Question: I'm having some difficulty using 'IB_DESIGNABLE' in a pod.
I created a custom view which I marked as 'IB_DESIGNABLE' and made a sample project that uses it. No problems so far.
The issue happens when adding that custom view as a pod dependency. Although the project builds and runs successfully, there is an error when the storyboard that uses the custom view is opened. The Live Rendering process starts and tries to show the view live inside Interface builder but it fails with the following error:

This is too bad because we lose Live Rendering which is, in my opinion, one of the best features from Xcode 6.
- -
I've tried with other projects that use 'IB_DESIGNABLE' and have a 'podspec':
1. https://github.com/Eddpt/EAColourfulProgressView (Class: EAColourfulProgressView)
2. https://github.com/hayashi311/HRButton (Class: HRButton)
3. https://github.com/Estimote/iOS-Indoor-SDK (Class: ESTIndoorLocationView)
Someone else had the same issue in <URL> but the solution described means losing Live Rendering capabilities.
Has anyone been able to use a 'IB_DESIGNABLE' component through Cocoapods?
Error: "failed to load designables from path (null)"
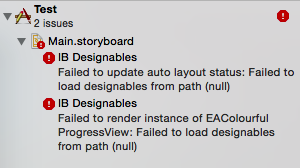
Answer: This has been fixed in the latest version of <URL>.
To install this version:
'[sudo] gem install cocoapods --pre'
More information about Cocoapods with frameworks <URL>
In order to fix the 'Error: "failed to load designables from path (null)"':
'''
platform :ios, '7.0'
use_frameworks!
target 'test' do
pod 'EAColourfulProgressView', '~> 0.1.0'
end
target 'testTests' do
end
'''
Add to you 'Podfile'.